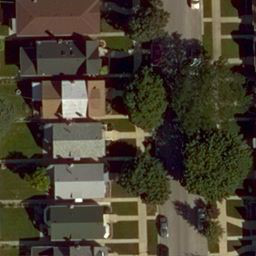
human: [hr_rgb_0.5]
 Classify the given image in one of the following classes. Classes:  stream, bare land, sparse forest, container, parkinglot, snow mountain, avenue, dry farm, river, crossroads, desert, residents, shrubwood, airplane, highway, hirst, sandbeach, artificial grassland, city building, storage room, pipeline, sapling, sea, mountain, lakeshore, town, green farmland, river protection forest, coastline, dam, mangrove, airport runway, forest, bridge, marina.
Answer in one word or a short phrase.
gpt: residents